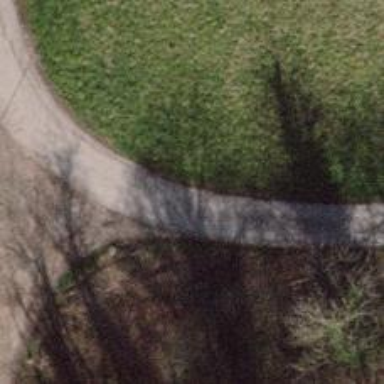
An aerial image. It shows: Driveway.